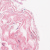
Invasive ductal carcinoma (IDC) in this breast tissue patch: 0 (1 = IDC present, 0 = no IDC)